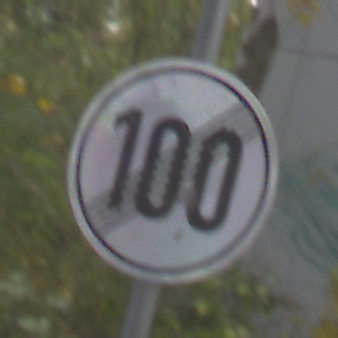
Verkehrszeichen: EndeGeschwindigkeit100
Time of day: MorningAfternoon
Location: Outdoor (Urban)
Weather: PartlyCloudy
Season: NotSpecified
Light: Natural